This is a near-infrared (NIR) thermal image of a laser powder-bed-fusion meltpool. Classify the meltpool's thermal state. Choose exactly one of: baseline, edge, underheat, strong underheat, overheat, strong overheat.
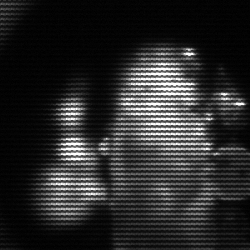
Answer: strong underheat